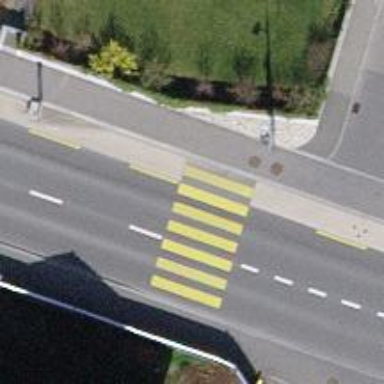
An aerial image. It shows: Marked road crossing.